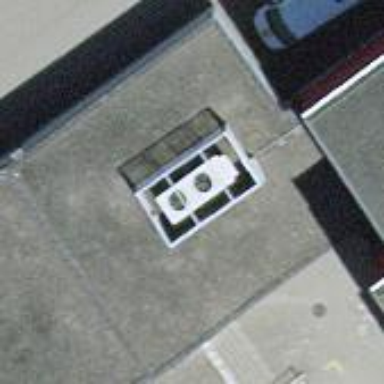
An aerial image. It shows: View of roof of building.